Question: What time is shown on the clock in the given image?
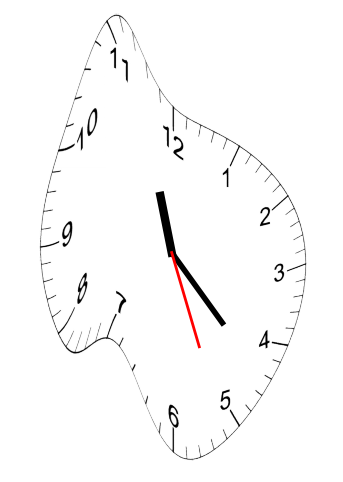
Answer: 11:22:26